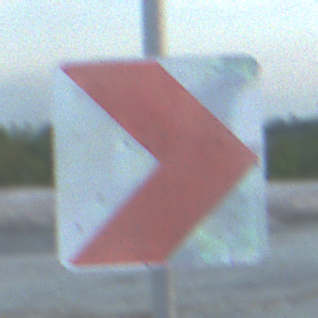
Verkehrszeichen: RichtungstafelnInKurvenKleinLinks
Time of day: SunriseSunset
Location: Outdoor (Beach)
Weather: PartlyCloudy
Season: NotSpecified
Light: Natural